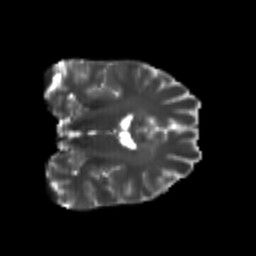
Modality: T2w
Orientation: coronal
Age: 25
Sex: male
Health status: healthy
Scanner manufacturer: philips
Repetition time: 7.391 s
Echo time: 0.08599 s